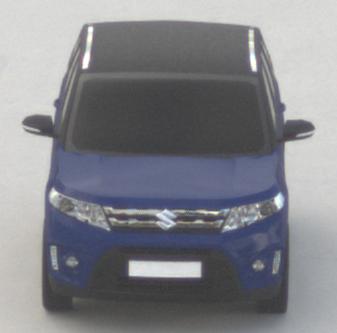
Make: Suzuki
Model: Vitara 1.6
Detailed model: Vitara (LY)
Model produced from: 2015/04
Model produced until: 2018/08
Doors: 5
Color: blue
Road condition: dry road
Daytime: morning or afternoon
Contrast: low contrast